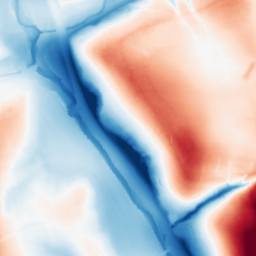
Category: classical
Decomposition family: gaussian_anisotropic
Decomposition parameters: sigma_x: 50
sigma_y: 10
Upsampling method: linear_exact
Upsampling parameters: scale: 8
Upsampling scale: 8